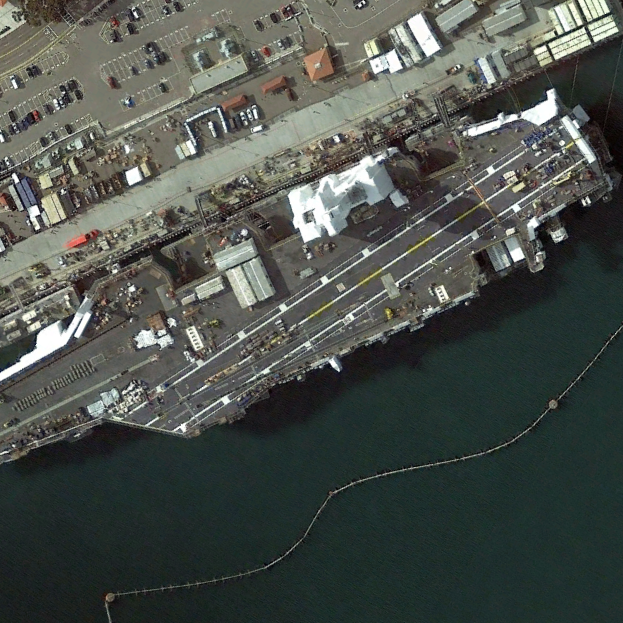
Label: aircraft_carrier